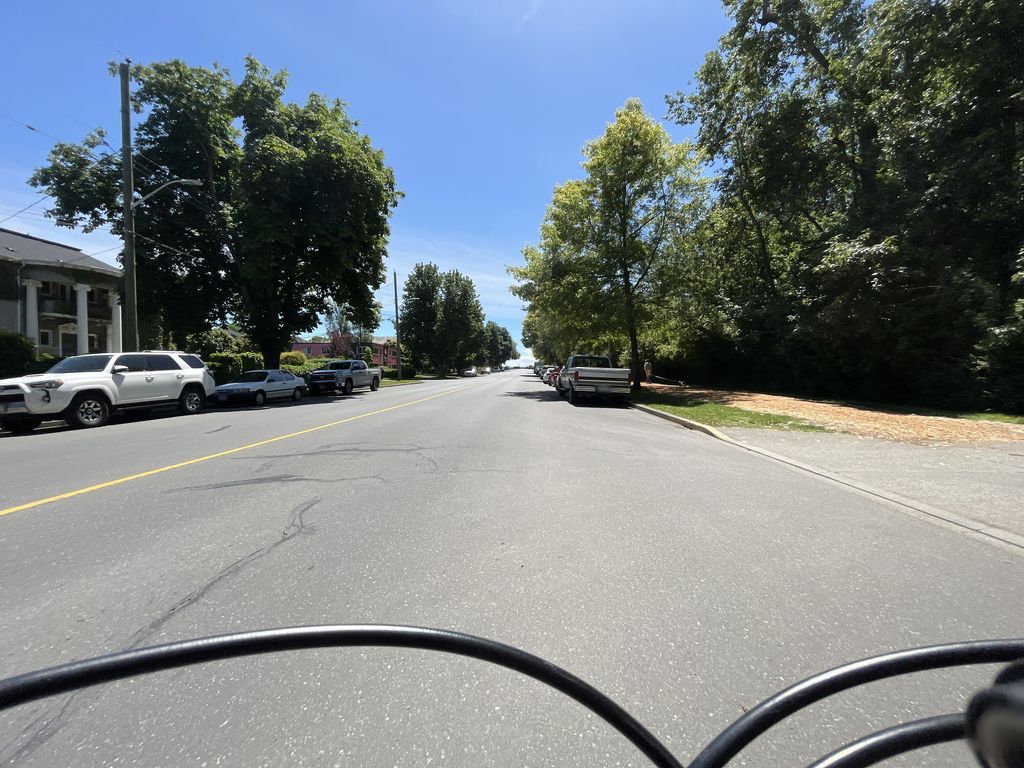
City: victoria